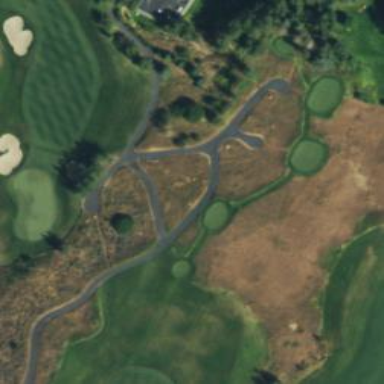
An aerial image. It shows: Track identified as Golf Cart Path.